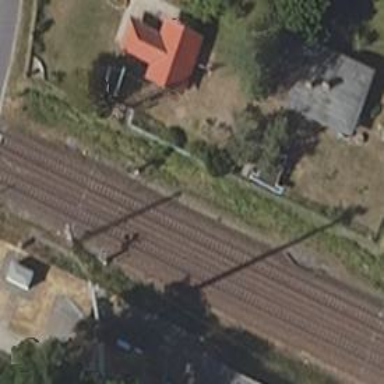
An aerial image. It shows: Railway signal.